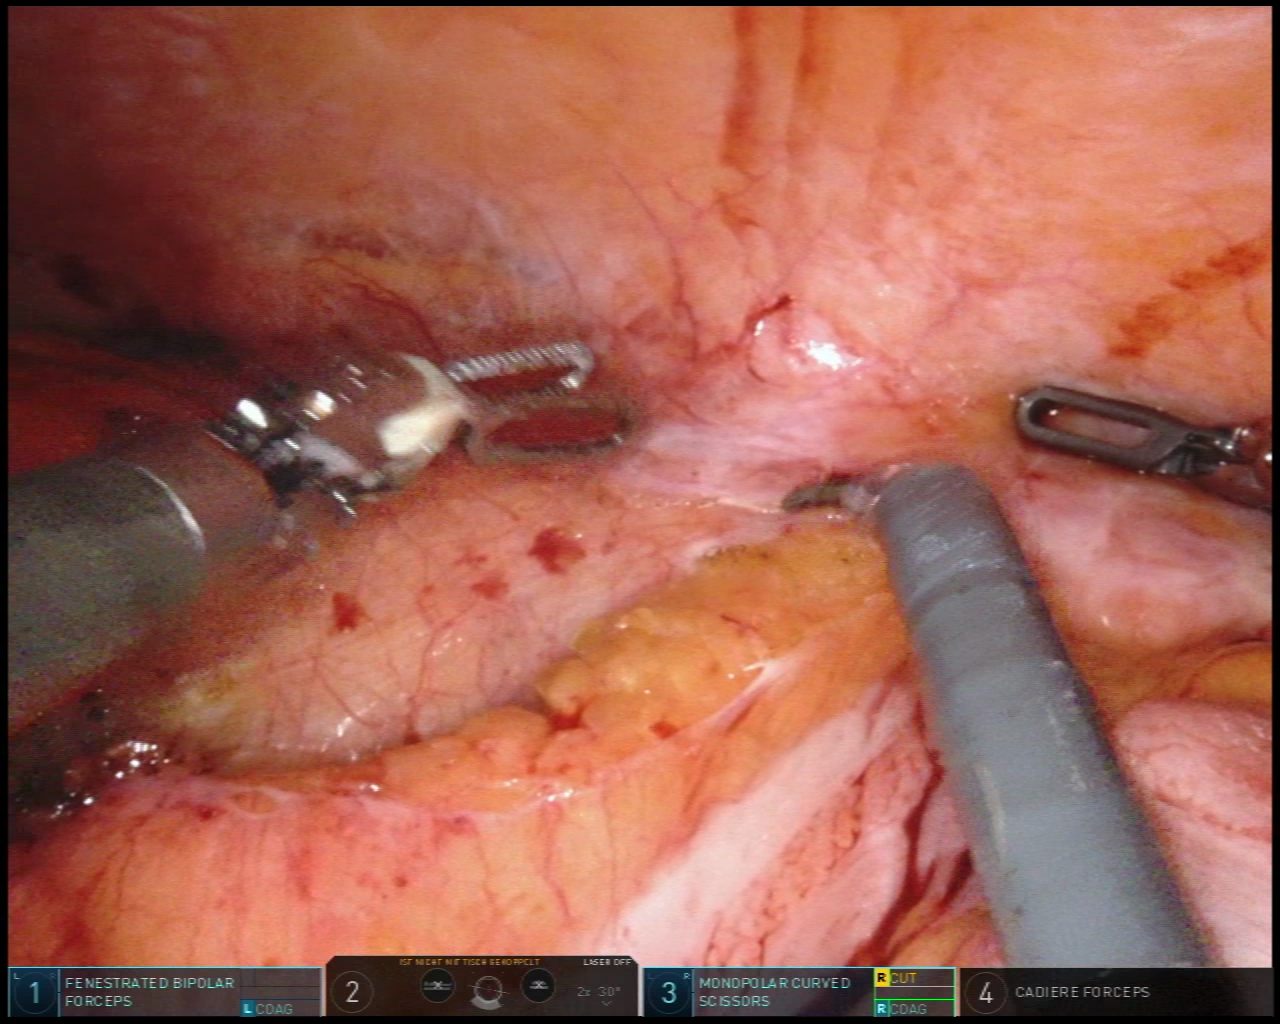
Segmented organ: colon
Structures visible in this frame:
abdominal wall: yes
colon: yes
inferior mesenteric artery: no
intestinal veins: no
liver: no
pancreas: no
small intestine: no
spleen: no
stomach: no
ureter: no
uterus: no
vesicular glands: no